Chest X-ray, PA view. Patient: 49 years old, sex F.
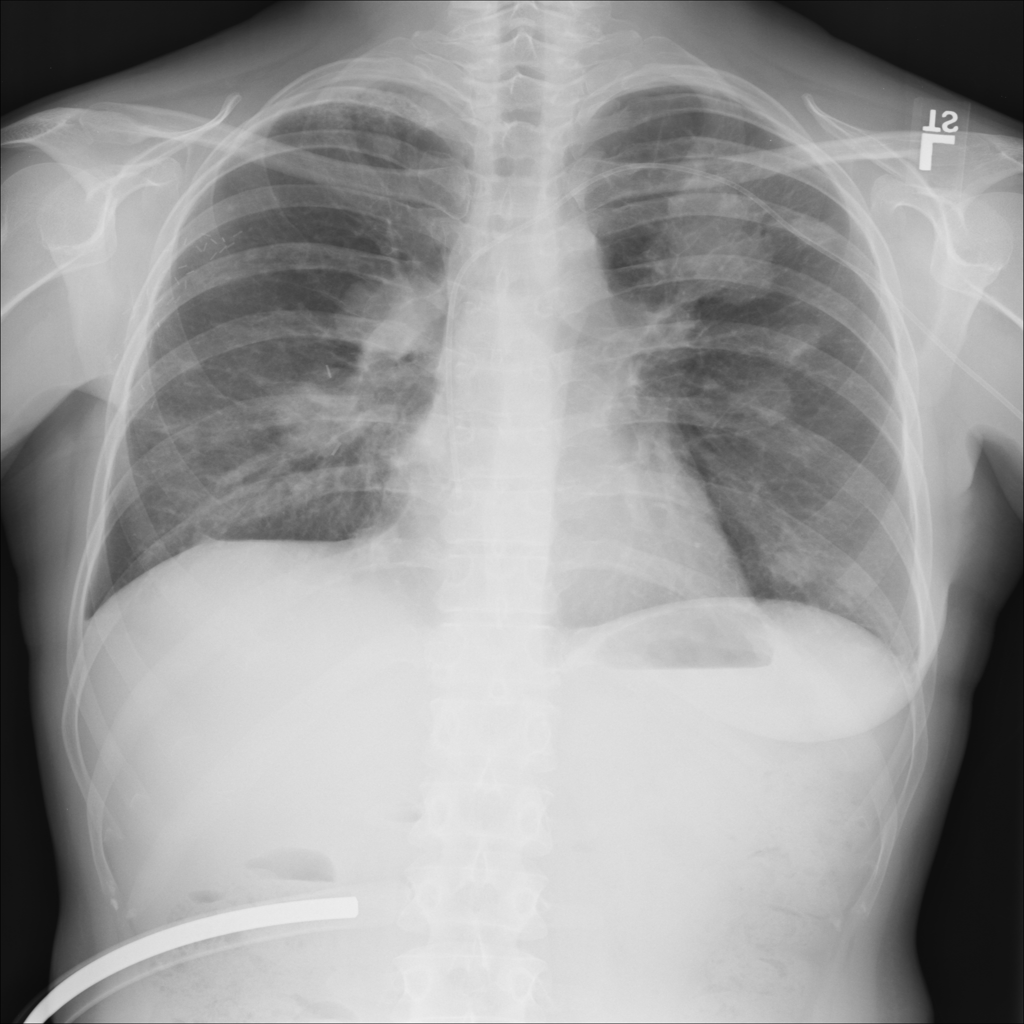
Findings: Mass